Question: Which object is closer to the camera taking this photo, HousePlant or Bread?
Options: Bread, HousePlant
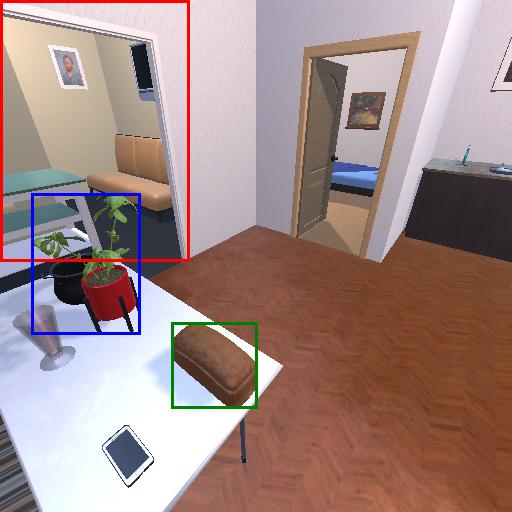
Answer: Bread